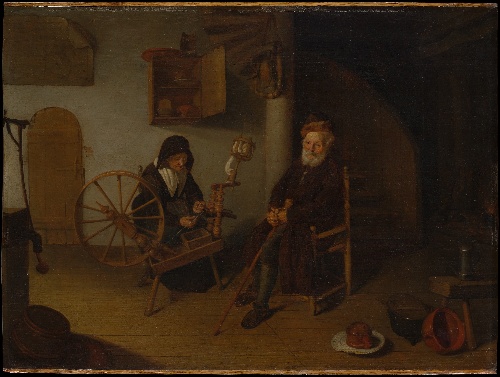
Title: The Spinner
Artist: Quirijn van Brekelenkam
Artist bio: Dutch, Zwammerdam (?), after 1622–ca. 1669 Leiden
Date: 1653
Object type: Painting
Classification: Paintings
Medium: Oil on wood
Dimensions: 19 x 25 1/4 in. (48.3 x 64.1 cm)
Department: European Paintings
Credit line: Purchase, 1871
Accession year: 1871
Repository: Metropolitan Museum of Art, New York, NY
Tags: Interiors|Men|Women|Working